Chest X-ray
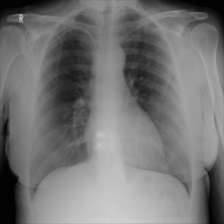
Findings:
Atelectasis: negative
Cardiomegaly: negative
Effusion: negative
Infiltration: negative
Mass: negative
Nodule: negative
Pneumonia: negative
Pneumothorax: negative
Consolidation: negative
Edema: negative
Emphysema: negative
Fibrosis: negative
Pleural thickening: negative
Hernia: negative